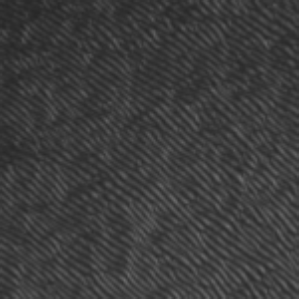
Label: frost